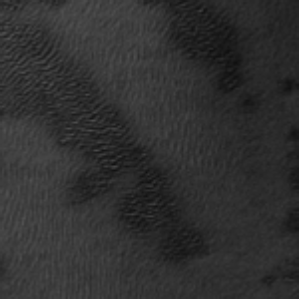
Label: frost